Question: Well I have read lots of time about "developer payload" But I am not clearly understand, what for "developer payload" used for. So I am trying to use this as blank like this:
'''
public void onUpgradeAppButtonClicked(String SKU) {
Log.d(TAG,"Upgrade button clicked; launching purchase flow for upgrade.");
/*
* TODO: for security, generate your payload here for verification. See
* the comments on verifyDeveloperPayload() for more info. Since this is
* a SAMPLE, we just use an empty string, but on a production app you
* should carefully generate this.
*/
String payload = "";
mHelper.launchPurchaseFlow(this, SKU, RC_REQUEST,
mPurchaseFinishedListener, payload);
}
'''
And this:
'''
boolean verifyDeveloperPayload(Purchase p) {
String payload = p.getDeveloperPayload();
return true;
}
'''
So I have make a image. for 3 Situations. I want to learn what will happen after condition

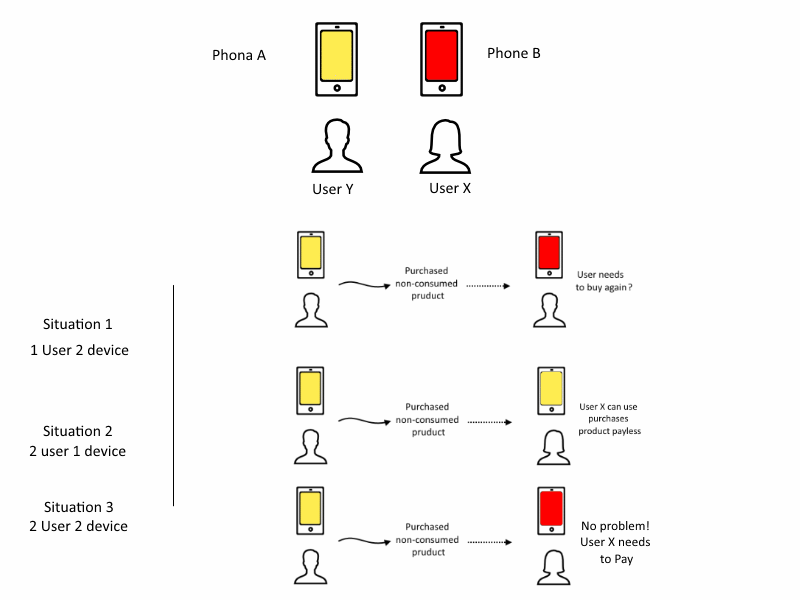
Answer: Yes the most possible shit occurs at scenario 2.
But how many users are on scenario 2? I think it would be not many. Most people don't share their devices.
But I'm thinking about another crack possibility if this payload string left empty. It would be easy to crack it down.
The only thing makes me mad is this thing should be on Google API side. Google's job to verify and make sure who purchased the item. Why we need our own server?